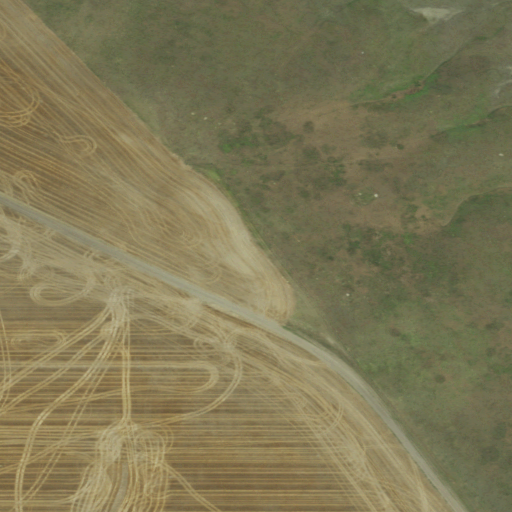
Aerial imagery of mountain in South Dakota named Brown Hill containing grassland, cultivated crops, low intensity development, open development, and medium intensity development